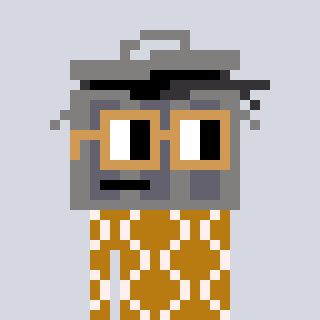
a pixel art character with square brown glasses, a trashcan-shaped head and a gold-colored body on a cool background